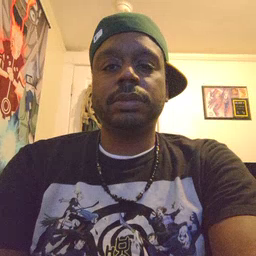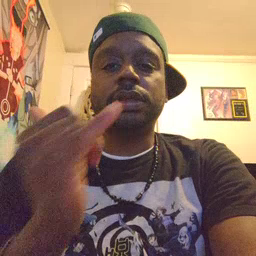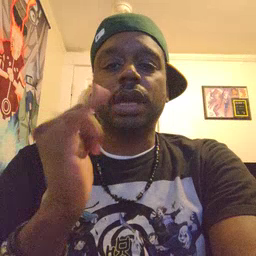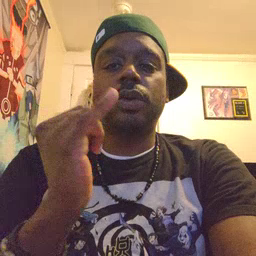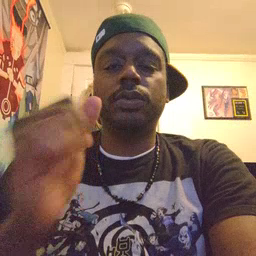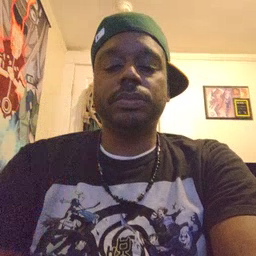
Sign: yellow